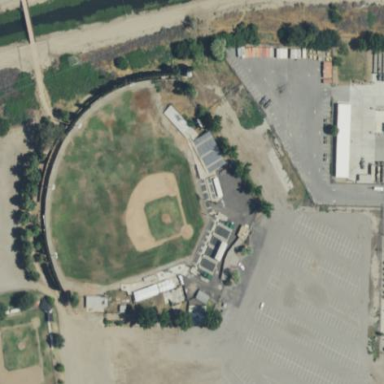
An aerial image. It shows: Baseball pitch for leisure land activities.